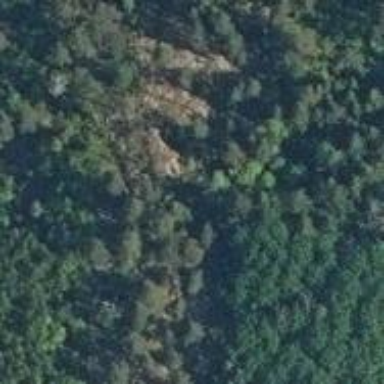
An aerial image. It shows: Natural cliff.